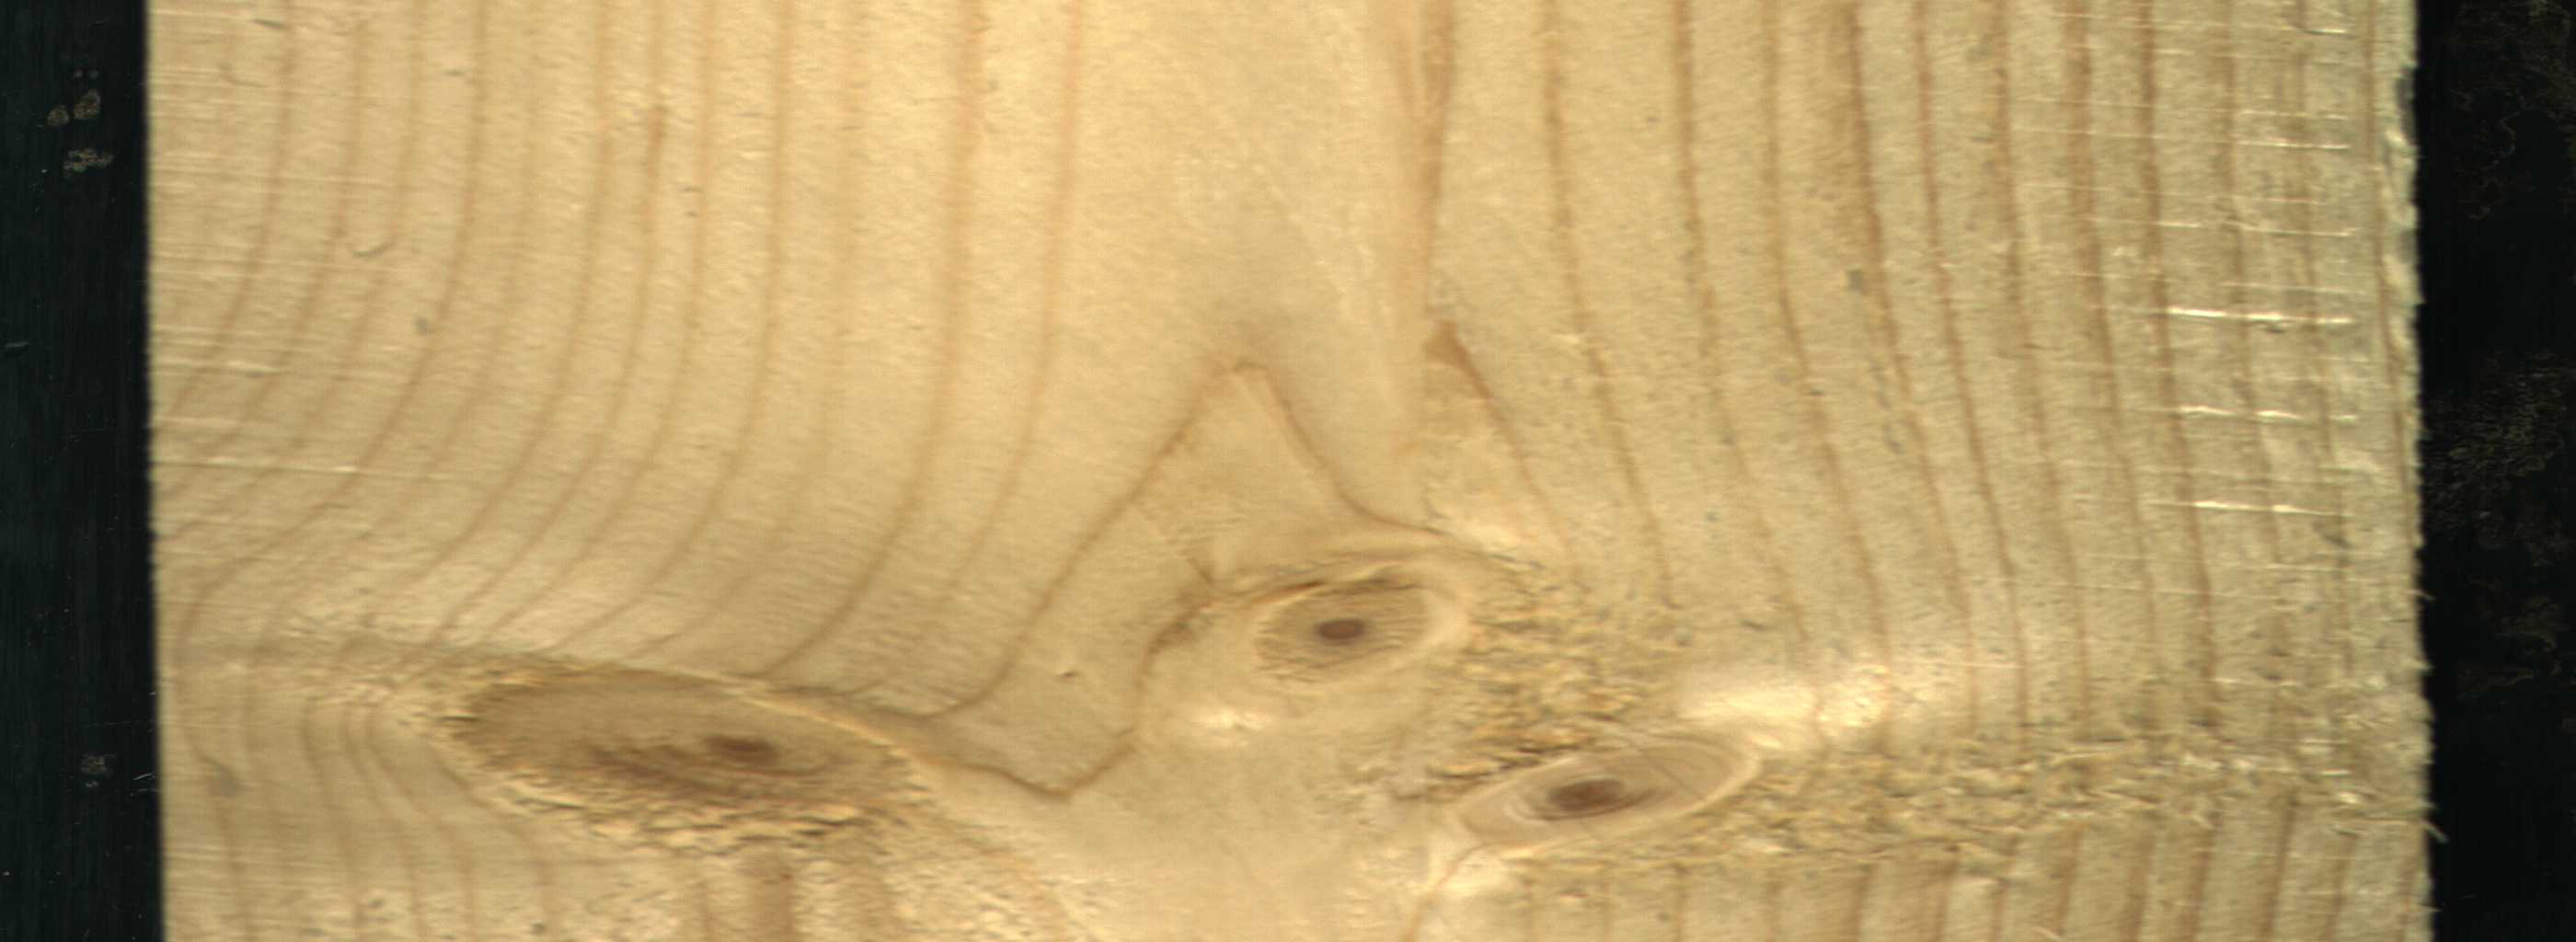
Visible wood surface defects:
Live_Knot
Live_Knot
Live_Knot